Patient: sex M, age 25
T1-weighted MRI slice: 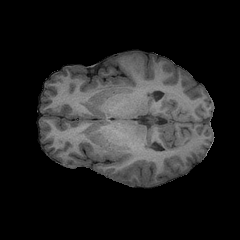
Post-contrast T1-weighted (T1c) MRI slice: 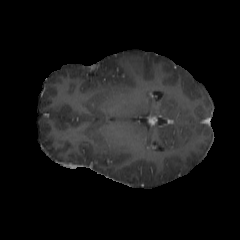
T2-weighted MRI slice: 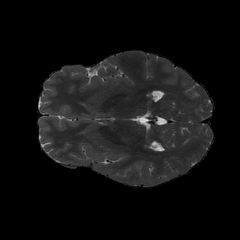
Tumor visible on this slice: no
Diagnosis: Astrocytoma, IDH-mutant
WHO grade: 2